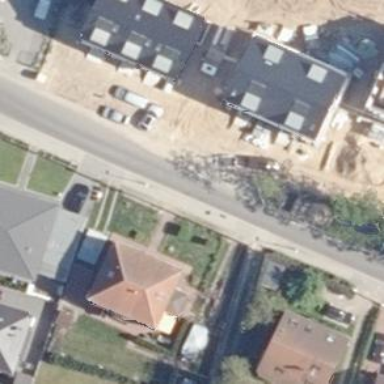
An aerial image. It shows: Residential road with asphalt surface.